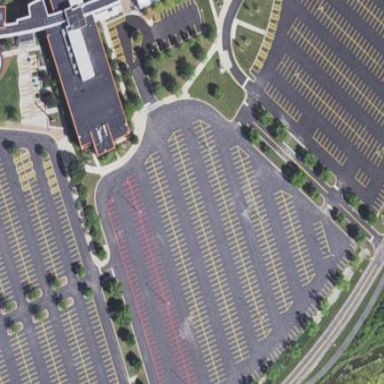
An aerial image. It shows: Parking area.